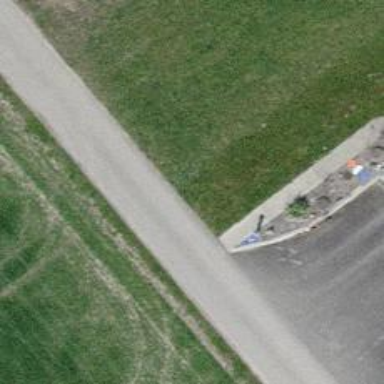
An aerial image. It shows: Paved track with grade 1 surface suitable for agricultural vehicles.